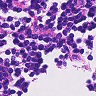
Metastatic tissue present: no